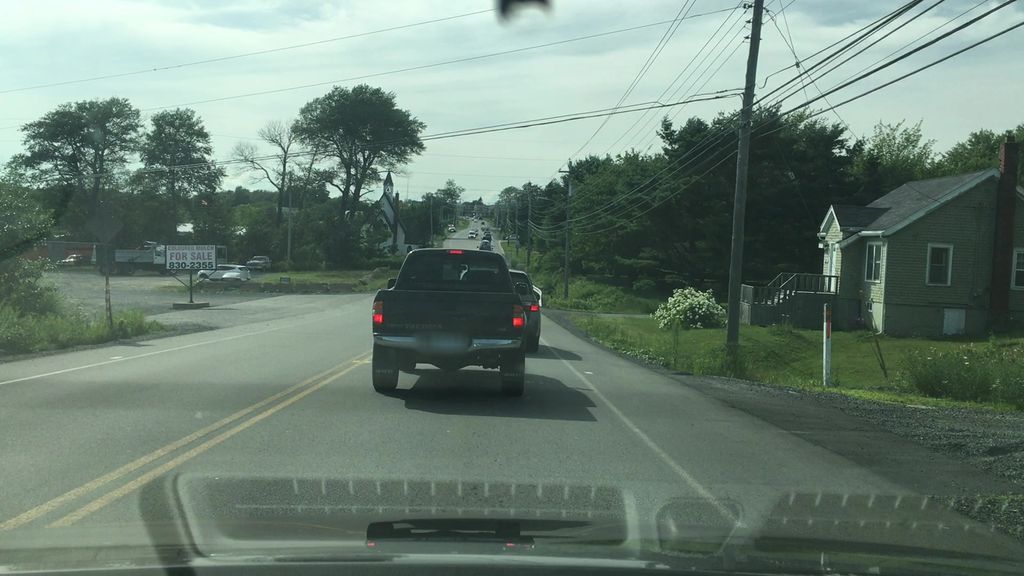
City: halifax